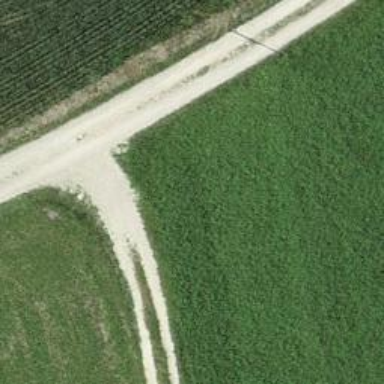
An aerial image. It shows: Gravel track with grade3 tracktype.